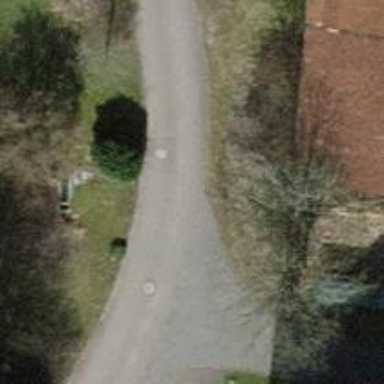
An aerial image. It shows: Residential road with unpaved surface.